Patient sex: F
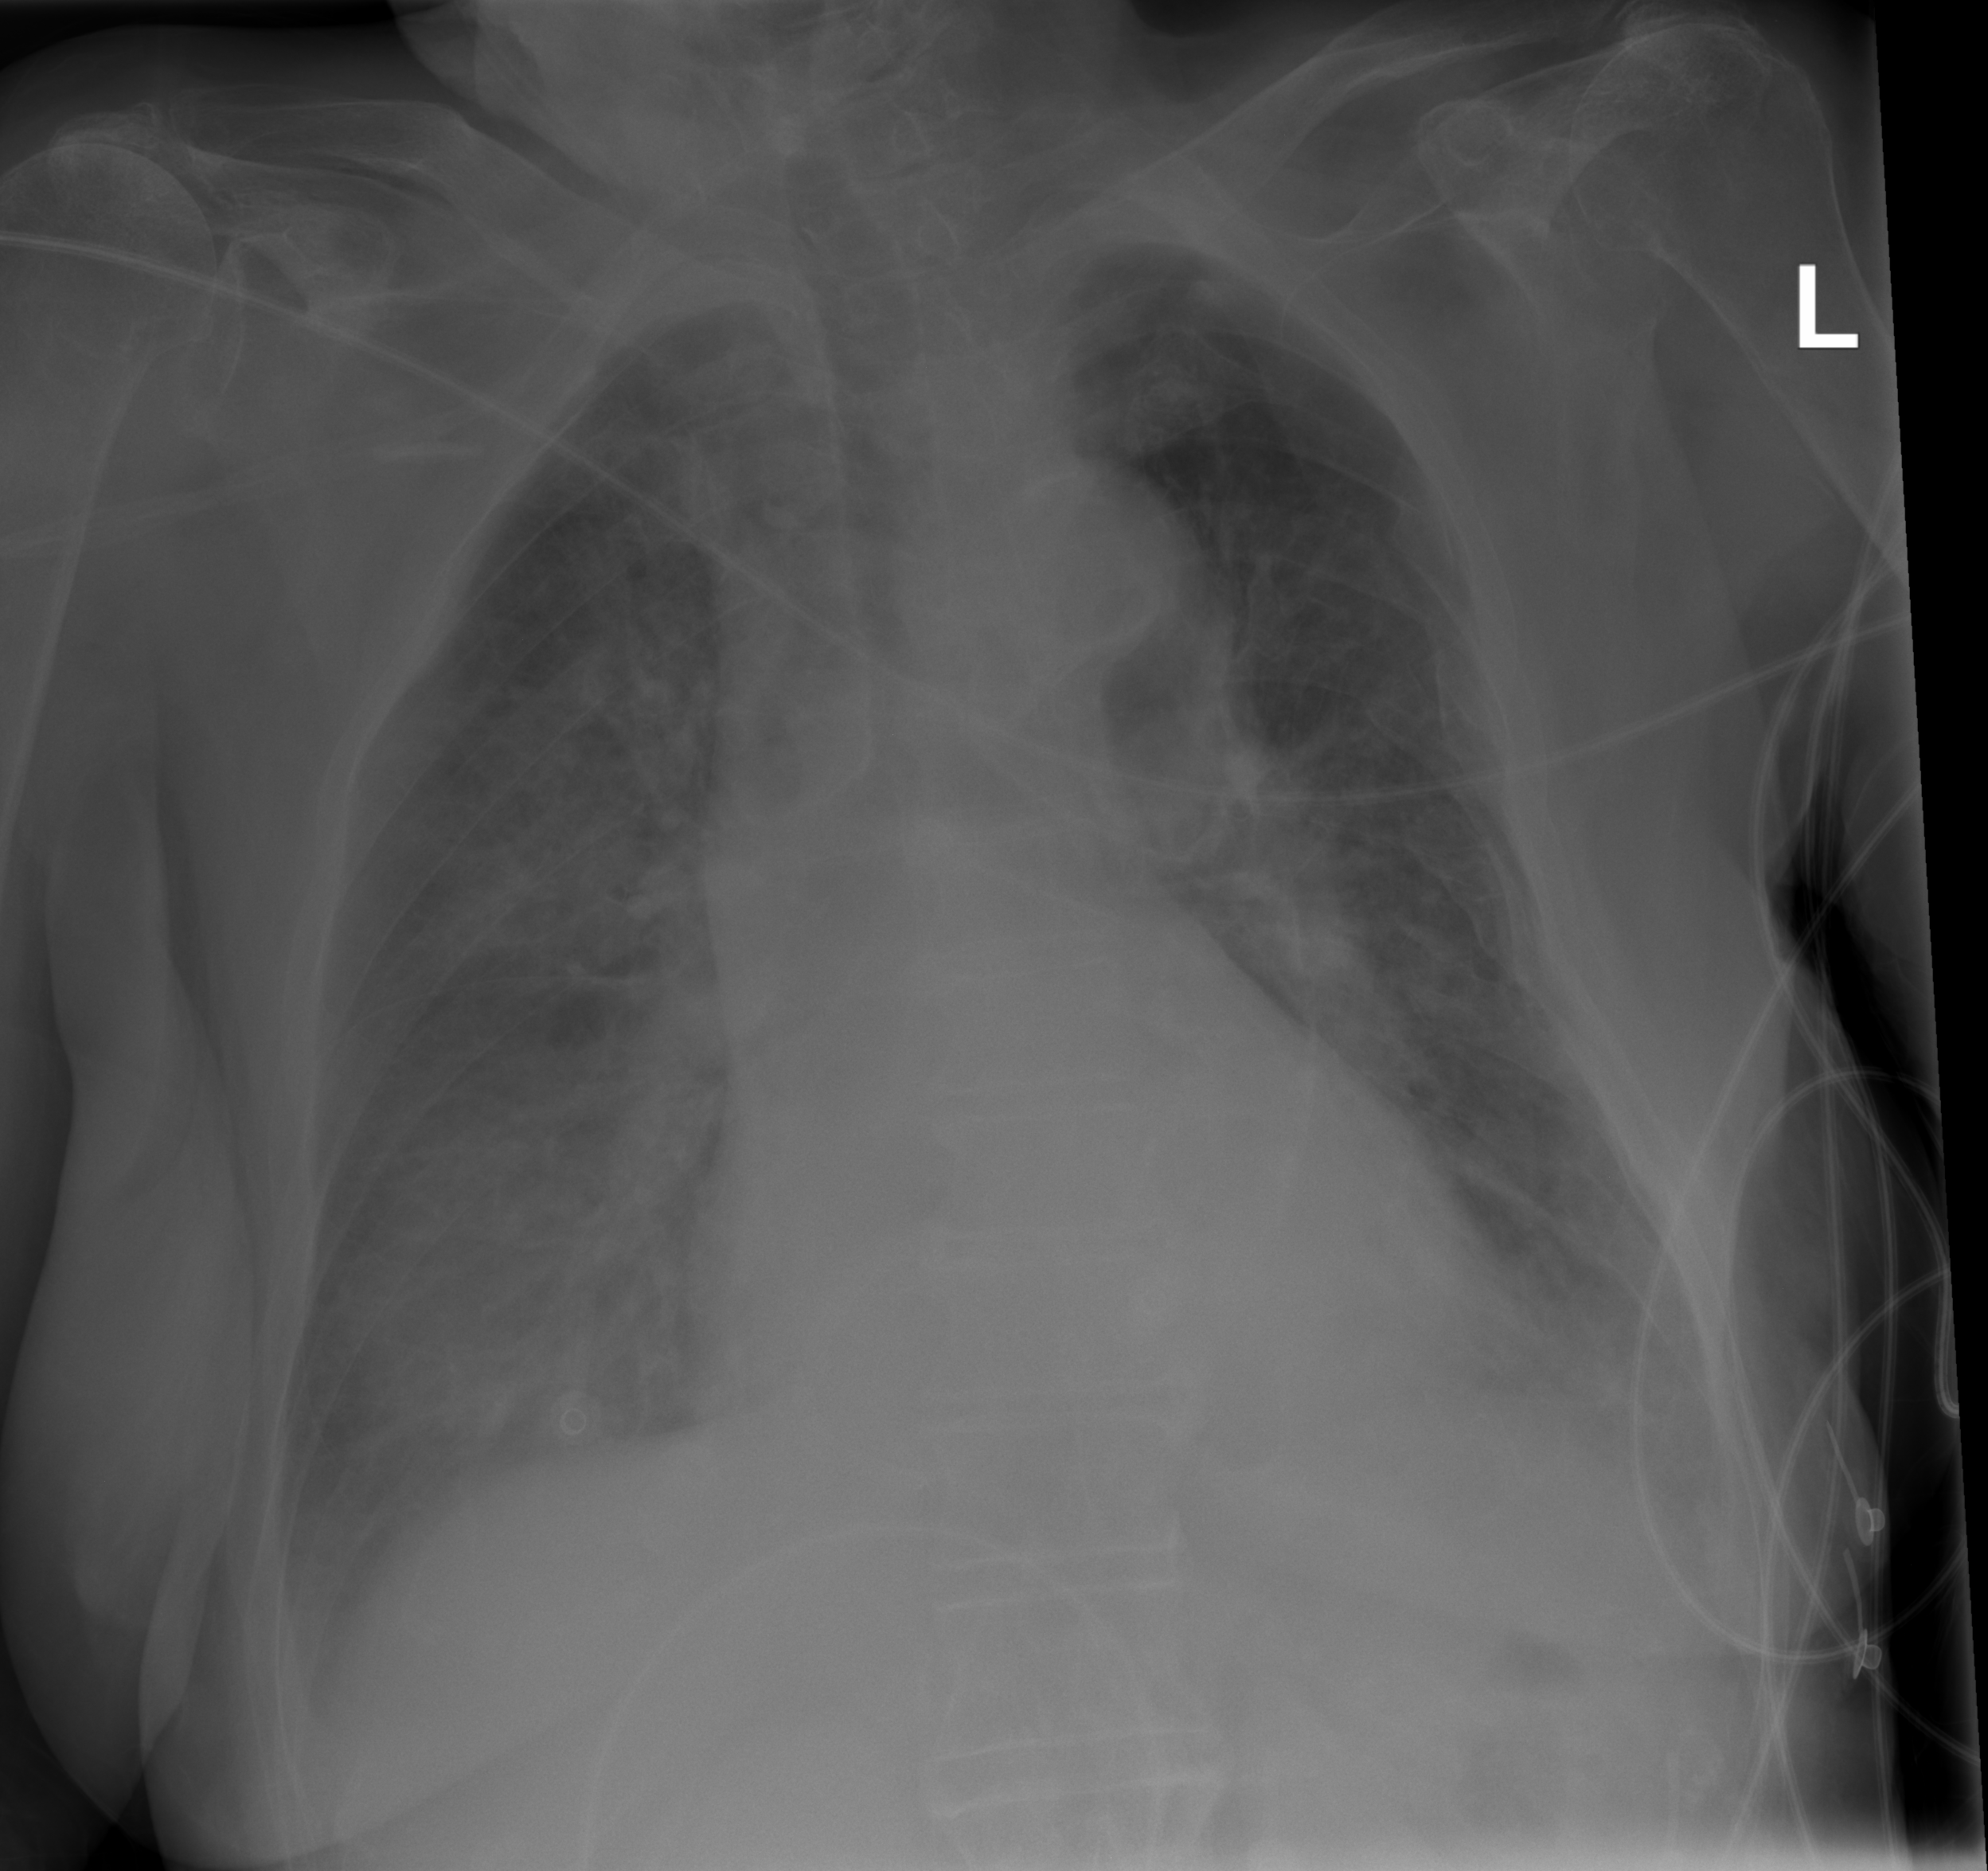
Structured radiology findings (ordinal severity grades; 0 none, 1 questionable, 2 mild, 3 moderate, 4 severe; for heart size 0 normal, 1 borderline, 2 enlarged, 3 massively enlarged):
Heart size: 2
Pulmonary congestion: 2
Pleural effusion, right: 1
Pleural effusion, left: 2
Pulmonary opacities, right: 2
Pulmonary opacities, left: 2
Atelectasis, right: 2
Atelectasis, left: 3